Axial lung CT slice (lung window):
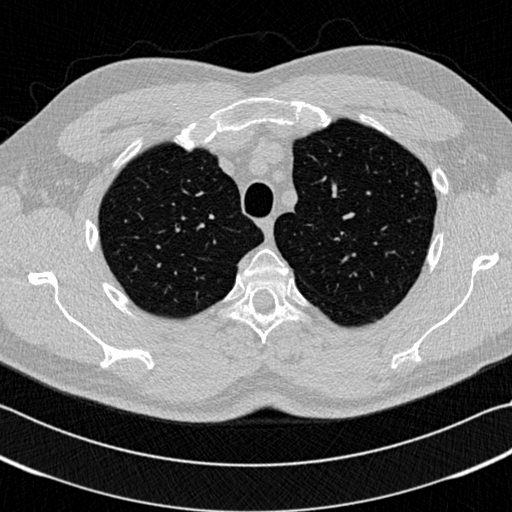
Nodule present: no